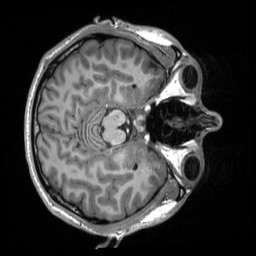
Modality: T1w
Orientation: axial
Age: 22
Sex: male
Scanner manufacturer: siemens
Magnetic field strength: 3 T
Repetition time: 2.53 s
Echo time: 0.00219 s